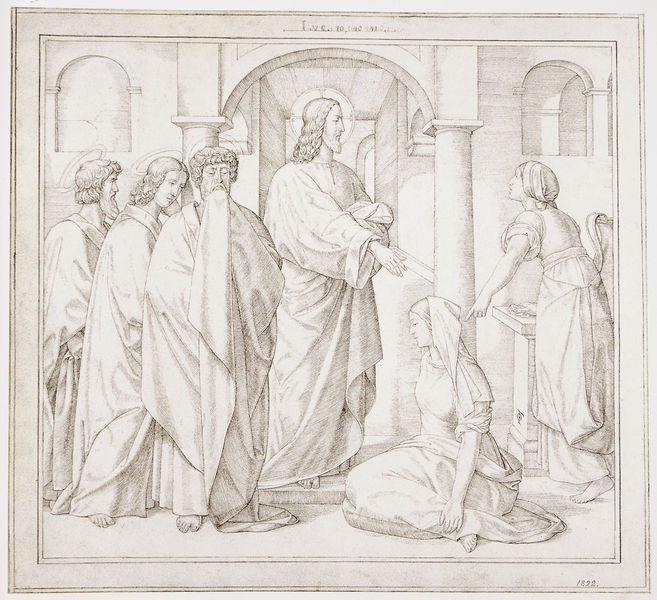
Titel: Christus bei Maria und Martha
Künstler: Ferdinand Olivier
Standort: Schweinfurt
Institution: Museum Georg Schäfer
Schlagwörter: dunkel, fuß, gruppe, hand, mann, schatten, schurz, umhang, weiß, frauen, menschen, sitzen, fenster, finger, frau, grau, haar, hell, kleid, kleider, licht, mitte, männer, nase, ohr, profil, raum, schwarz, skizze, säule, säulen, tisch, tür, zeichnung, blick, gebäude, haus, schleier, tuch, bart, bärte, gesichter, architektur, arm, arme, bibel, bärtig, falten, geschichte, gesicht, johannes, kleidung, neues testament, rahmen, stehen, stein, ärmel, hände, innenraum, kirche, boden, gewand, haare, interieur, sitzend, tücher, gewänder, locke, locken, kreis, beine, deutschland, schürze, bein, füße, magd, bogen, perspektive, grafik, graphik, linien, saal, romantik, treppe, falte, kopftuch, datum, sitzt, ramen, balken, durchgang, stufe, faltenwurf, zehen, zeigen, nazarener, striche, halle, bögen, barfuss, gang, nische, tusche, arkade, strahlen, amme, hocken, druck, druckgraphik, radierung, stich, knien, bleistift, pult, heiligenschein, nimbus, christus, jesus, jesus christus, antik, toga, kniend, knieen, kopftücher, segen, segnen, menschengruppe, ehebrecherin, fingerzeig, umhänge, tempel, bedeutungsperspektive, heilige, mittelpunkt, jünger, maria, magdalena, jesu, maria magdalena, tunika, petrus, grapik, erlöser, kreuzgang, nischen, atrium, erhöht, hockend, zeig, heiligenscheine, silberstift, zeigegestus, apostel, wäscherin, cornelius, barfüßig, kniet, lukas, messias, gottessohn, corona, korona, sohn gottes, büßerin, angeschuldete, christus bei maria und martha, lukasevangelium, martha, mmänner, schattur, schuldige, sünderin, vita activa, vita contemplativa, christkind, tiusch, kneien, verzeihen, vergeben, christkönig, heilland, erretter, jesus von nazaret, jesu…, alt, helfen, erklären